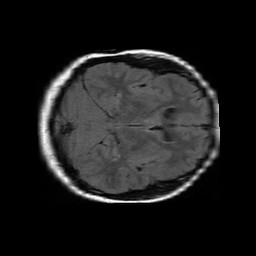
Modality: FLAIR
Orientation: axial
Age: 19
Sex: female
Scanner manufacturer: philips
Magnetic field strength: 1.5 T
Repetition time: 5.957 s
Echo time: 0.12 s